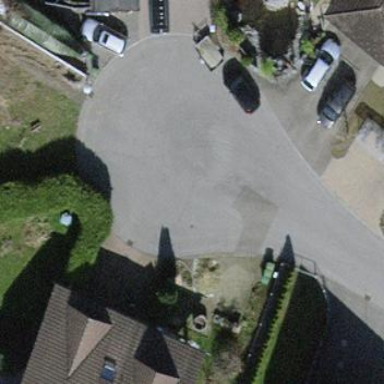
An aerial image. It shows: Paved residential road.